Interaction volume radius: 5 \u00c5
Interaction volume height: 20 \u00c5
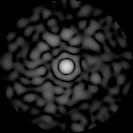
Disorder parameter: 0.8481